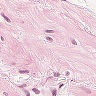
Metastatic tissue present: no